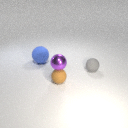
small brown rubber sphere below small purple metal sphere